Question: I am new in Android Studio and Firebase. The error shows when I try to build the app. I had tried invalidate/restart, clean project, and reinstall the android studio but it does not solve the problem.
.
<URL>
<URL>
<URL>
<URL>
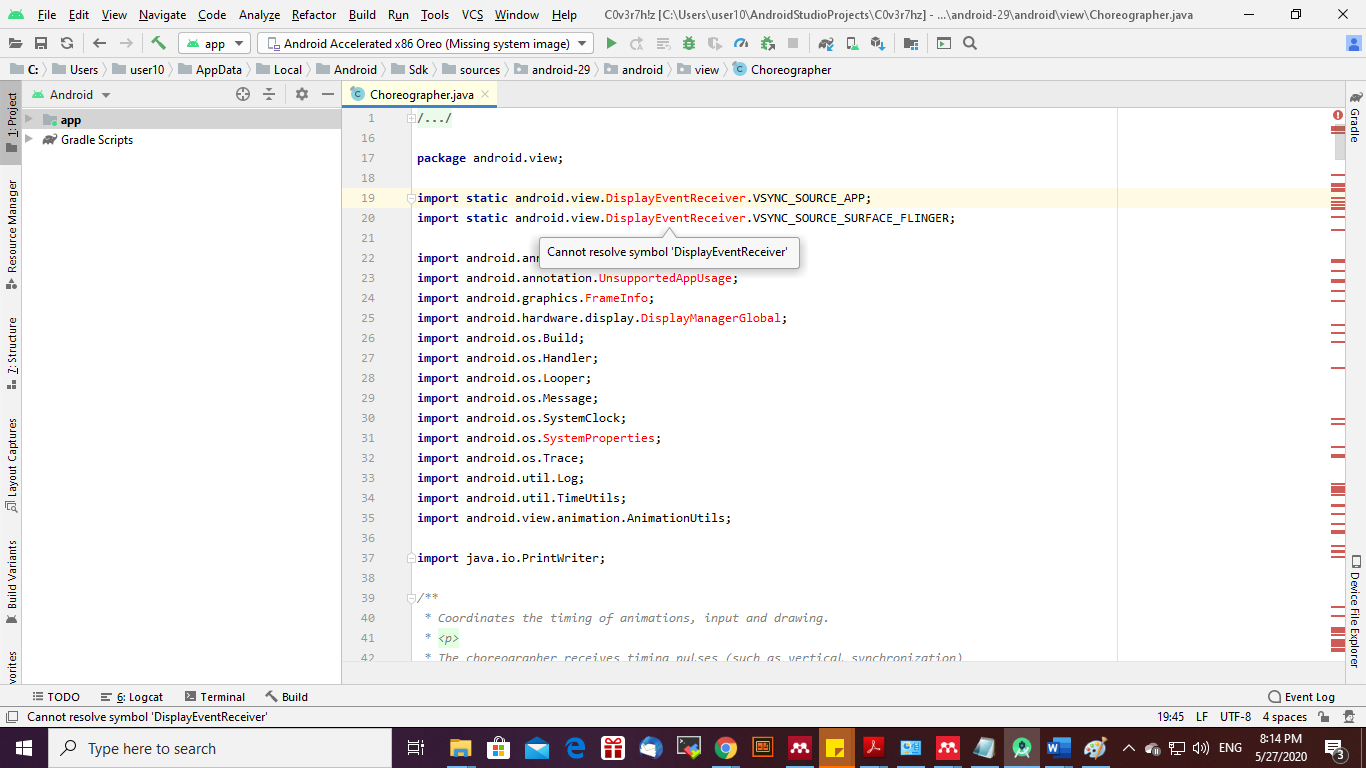
Answer: choreographer.java is a class of Android and Android studio can't see other android classes (android.*) in your app... But don't worry it works fine... If you have any problem review your code.